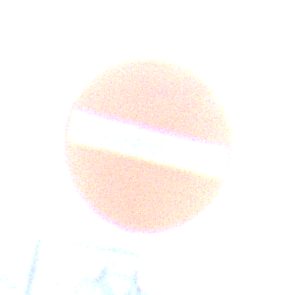
Verkehrszeichen: VerbotDerEinfahrt
Zusatzzeichen unten: EinspurigeFahrzeugeFrei5
Umgebung: Outdoor, RoadRail
Tageszeit: SunriseSunset
Wetter: PartlyCloudy
Licht: Natural
Jahreszeit: NotSpecified
Kontrast: LowContrast